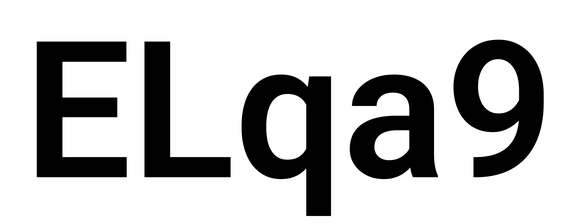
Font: Roboto_SemiBold